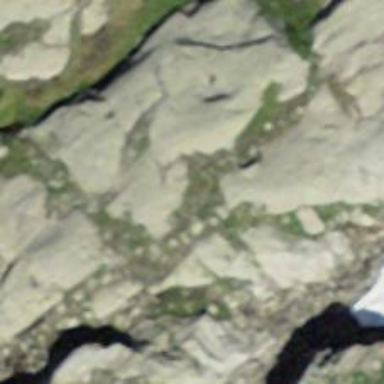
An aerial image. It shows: Rocky path.